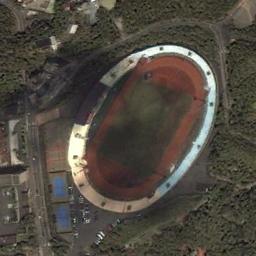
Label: stadium